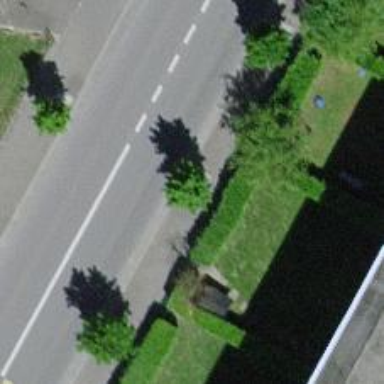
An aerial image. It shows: Avenue of broadleaved trees.